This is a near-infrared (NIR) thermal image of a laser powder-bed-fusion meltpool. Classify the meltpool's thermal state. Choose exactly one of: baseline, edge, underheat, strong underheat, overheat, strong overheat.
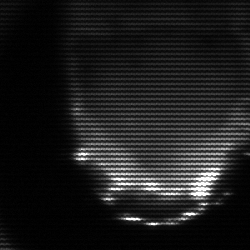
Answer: edge